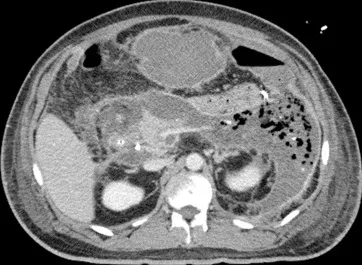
Retroperitoneal abscess and drainage. . A: CT scans showed wide range of retroperitoneal abscess formation.
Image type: radiology (ct)